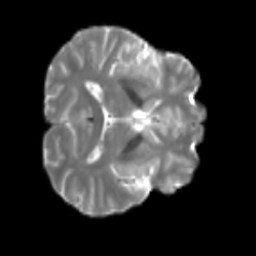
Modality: T2w
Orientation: axial
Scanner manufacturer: siemens
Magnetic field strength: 3 T
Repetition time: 4 s
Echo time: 0.0594 s